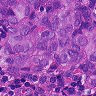
Metastatic tissue present: yes